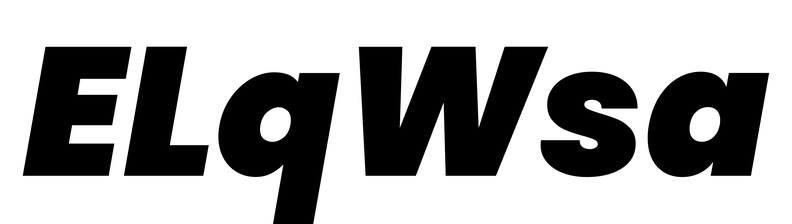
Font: Poppins-BlackItalic